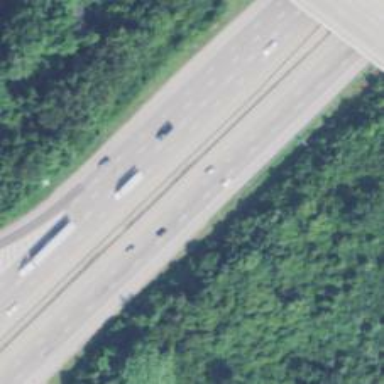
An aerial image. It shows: Motorway junction.